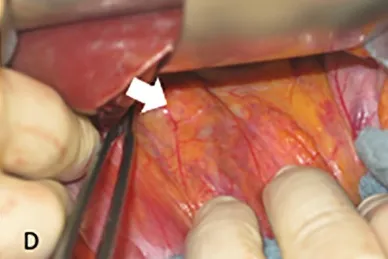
18F]FDG-PET-CT , Venous sampling V.
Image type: medical_photograph (other_medical_photograph)